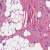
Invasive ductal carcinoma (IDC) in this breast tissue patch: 0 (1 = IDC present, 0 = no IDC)